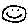
Label: smiley face